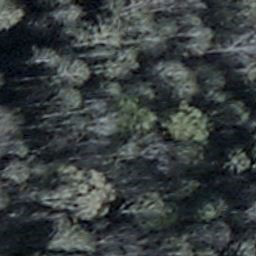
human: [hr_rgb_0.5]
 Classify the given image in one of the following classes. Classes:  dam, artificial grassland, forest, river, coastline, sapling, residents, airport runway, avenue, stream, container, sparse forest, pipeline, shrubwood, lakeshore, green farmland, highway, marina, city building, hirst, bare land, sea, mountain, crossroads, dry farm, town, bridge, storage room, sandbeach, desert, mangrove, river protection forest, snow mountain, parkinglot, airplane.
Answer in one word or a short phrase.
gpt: shrubwood